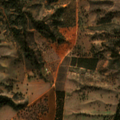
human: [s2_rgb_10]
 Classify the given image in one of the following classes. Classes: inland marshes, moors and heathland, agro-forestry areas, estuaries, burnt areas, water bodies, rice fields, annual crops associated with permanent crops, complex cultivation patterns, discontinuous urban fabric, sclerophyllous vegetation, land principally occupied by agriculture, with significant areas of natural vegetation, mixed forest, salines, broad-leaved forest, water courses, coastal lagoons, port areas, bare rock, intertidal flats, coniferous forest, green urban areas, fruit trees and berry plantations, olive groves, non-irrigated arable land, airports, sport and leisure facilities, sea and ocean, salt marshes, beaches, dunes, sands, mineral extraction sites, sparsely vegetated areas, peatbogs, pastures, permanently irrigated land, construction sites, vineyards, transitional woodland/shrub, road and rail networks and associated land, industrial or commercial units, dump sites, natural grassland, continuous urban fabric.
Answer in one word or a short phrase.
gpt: non-irrigated arable land, agro-forestry areas, transitional woodland/shrub